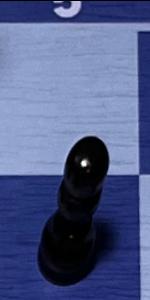
Label: Pawn_Black